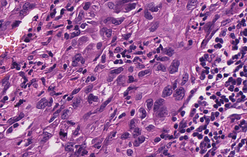
Tumor epithelial tissue: yes
Tumor-associated stroma tissue: yes
Normal tissue: no